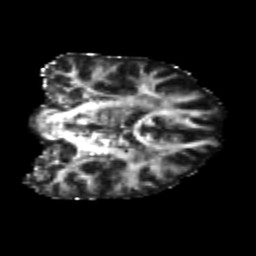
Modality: FA
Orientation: coronal
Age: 22
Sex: male
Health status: healthy
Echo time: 0.074 s